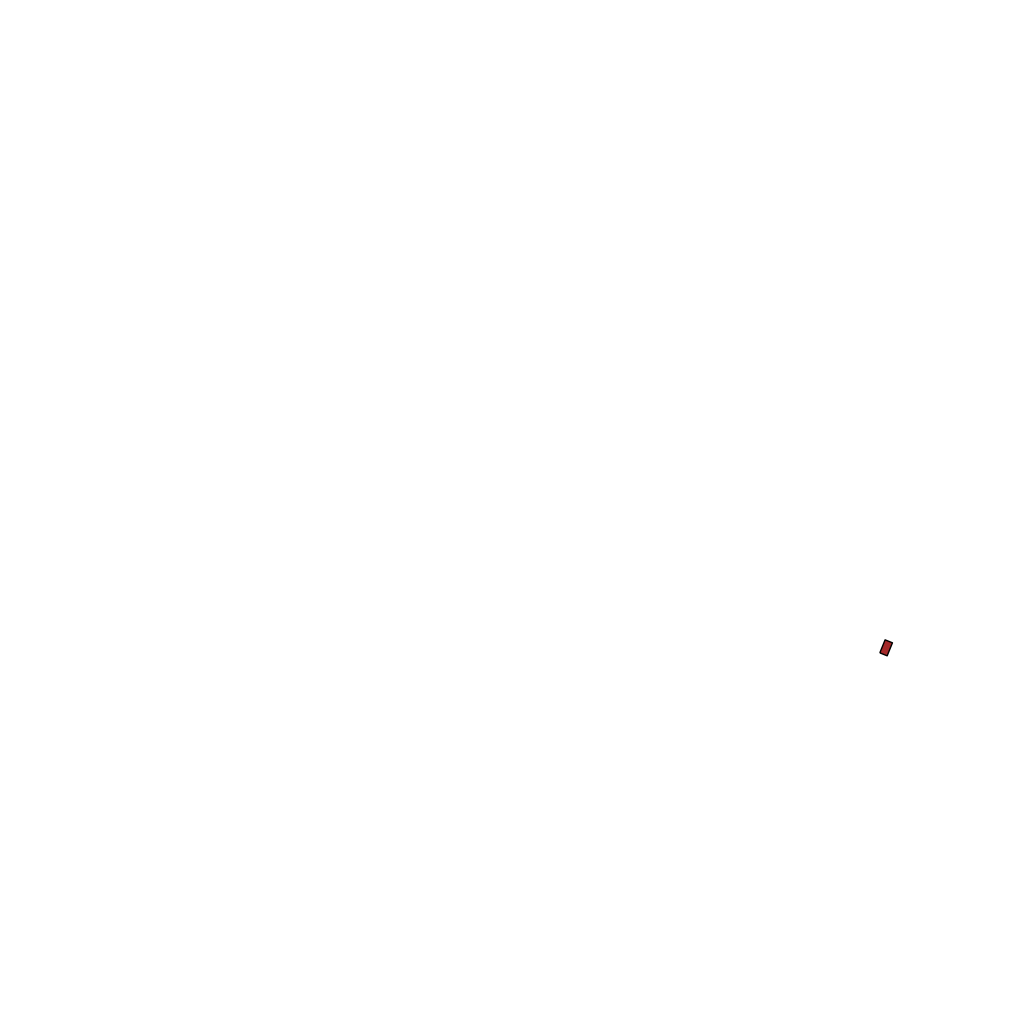
Tags: overhead vector_map, recreation, individual_rise, density_1, Facility, 1.0 km²